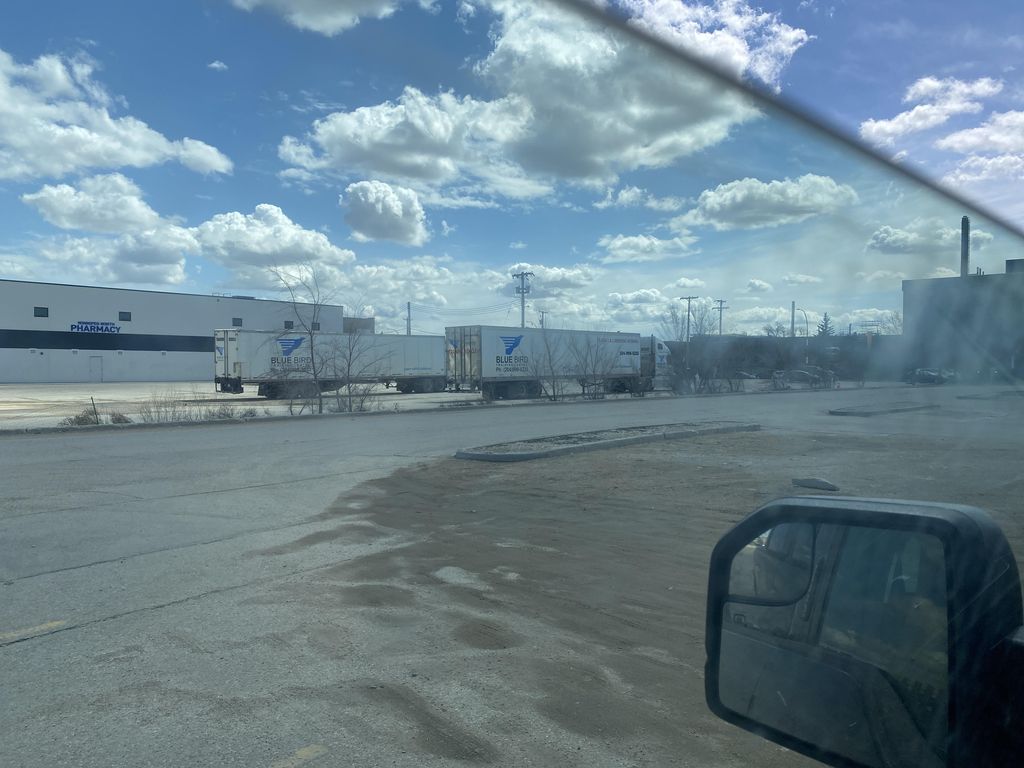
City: winnipeg